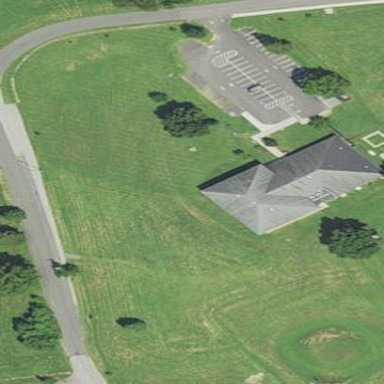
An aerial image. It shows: Community centre building.